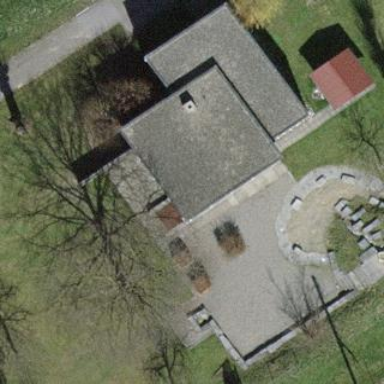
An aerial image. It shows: Kindergarten building.